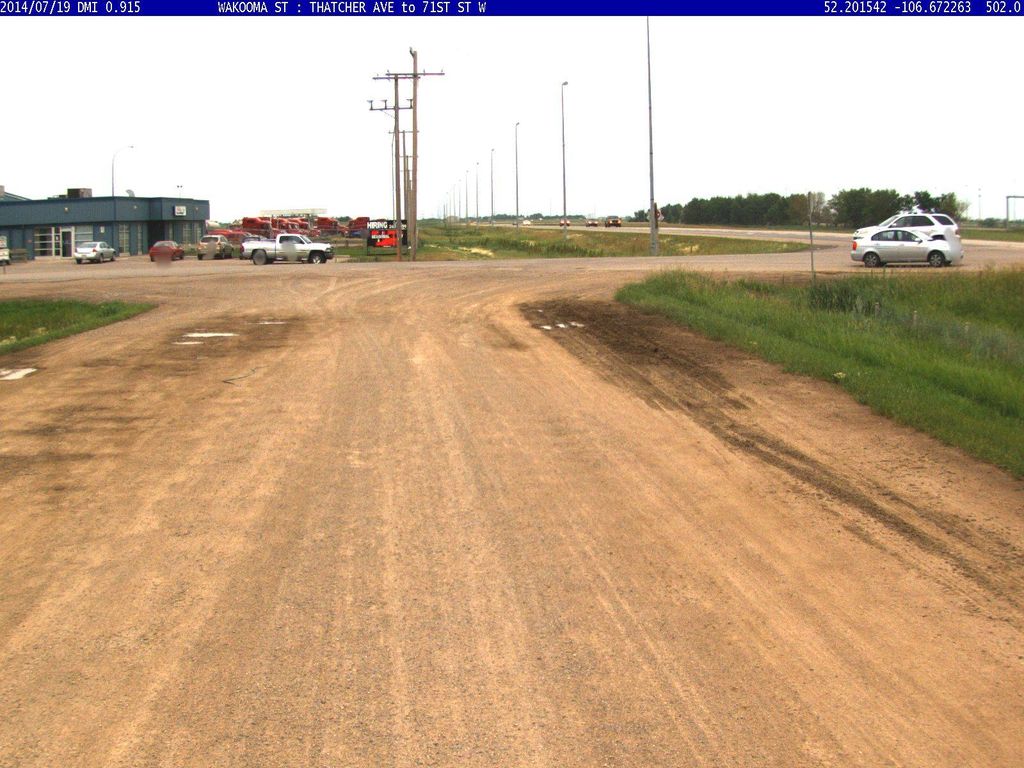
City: saskatoon